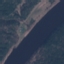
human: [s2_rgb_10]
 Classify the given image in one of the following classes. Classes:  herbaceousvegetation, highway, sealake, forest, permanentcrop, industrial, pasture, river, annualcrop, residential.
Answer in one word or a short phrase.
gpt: River